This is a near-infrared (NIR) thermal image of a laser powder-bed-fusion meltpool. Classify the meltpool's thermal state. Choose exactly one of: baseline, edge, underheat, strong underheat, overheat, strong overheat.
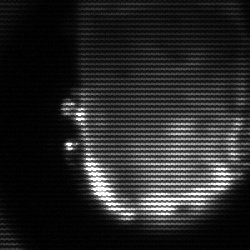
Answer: baseline